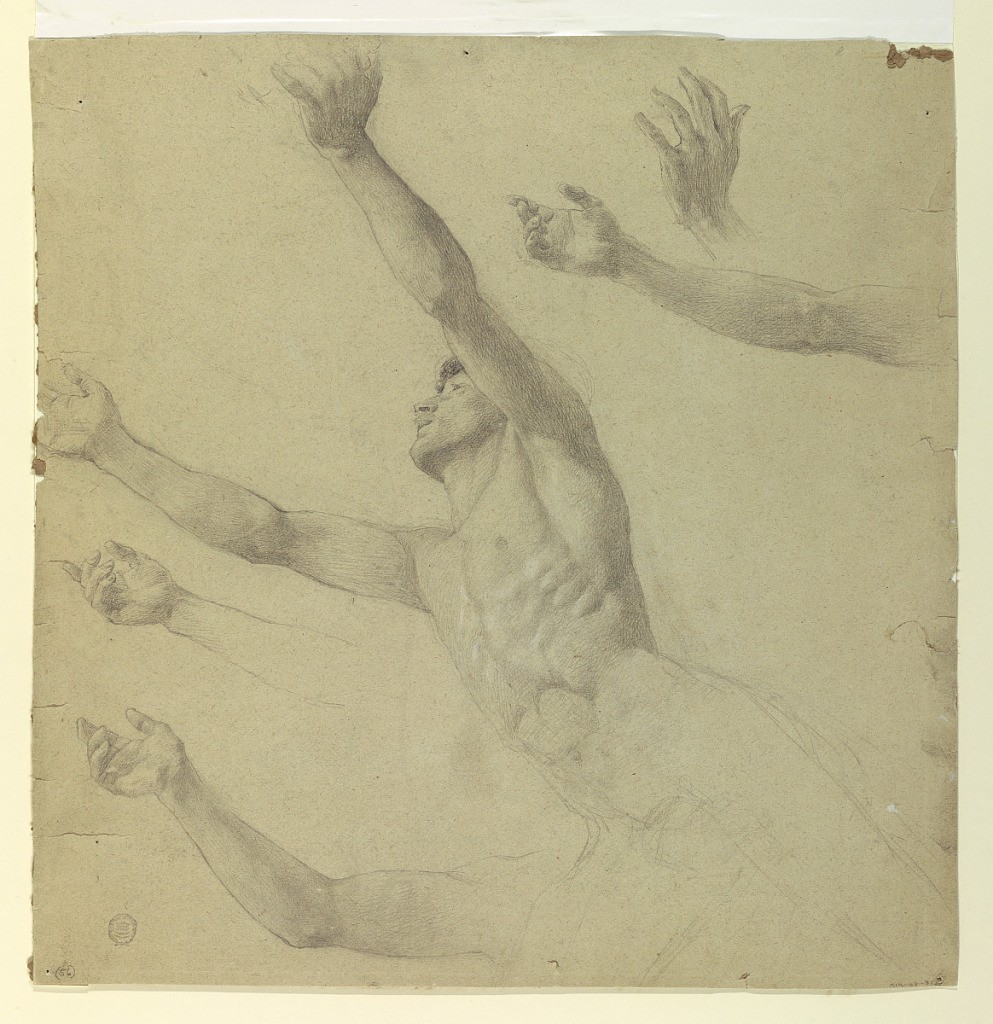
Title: Figure Study for Diana and Her Attendants among the Constellations
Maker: Francis Augustus Lathrop, American, 1849–1909
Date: ca. 1894
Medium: Graphite and chalk on paper, laid down on board
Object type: Drawing
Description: Center, half-length male figure with arms raised, gesturing towards upper left corner. Additional studies of hands and arms, left and right.